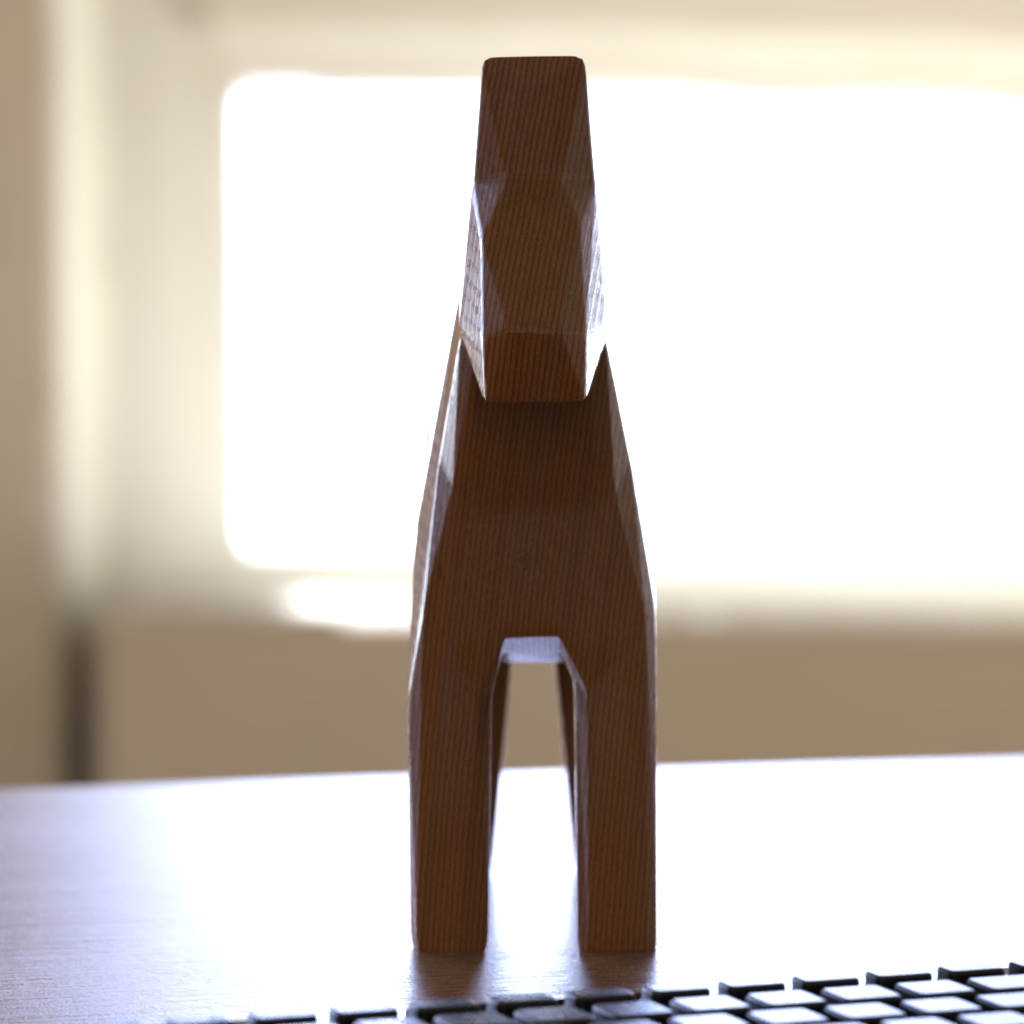
A high quality rendering of a dalahest_oak dalecarlian horse figurine made of varnished dark oak standing on a wooden table in an an apartment with natural bright daylight from windows,medium shot from the front, 150 mm, f 11, bokeh